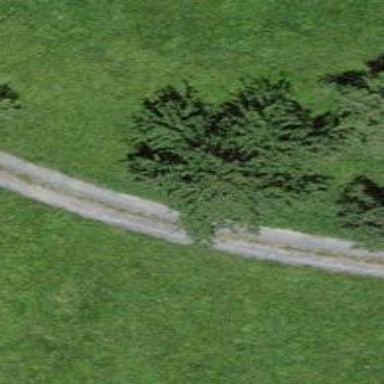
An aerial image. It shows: Unpaved driveway with service road designation.